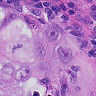
Metastatic tissue present: yes